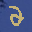
Label: 2